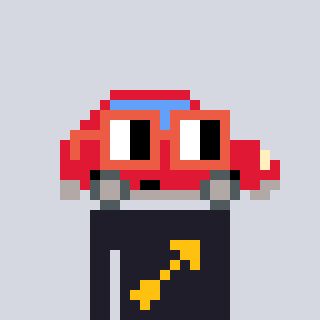
a pixel art character with square orange glasses, a car-shaped head and a grayscale-colored body on a cool background